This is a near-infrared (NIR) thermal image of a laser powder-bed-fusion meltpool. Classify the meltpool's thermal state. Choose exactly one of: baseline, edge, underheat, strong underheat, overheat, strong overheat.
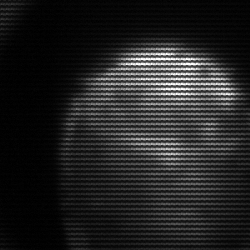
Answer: edge